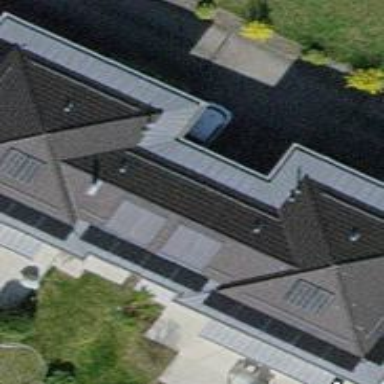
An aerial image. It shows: Hipped roof semi-detached house.